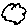
Label: cloud